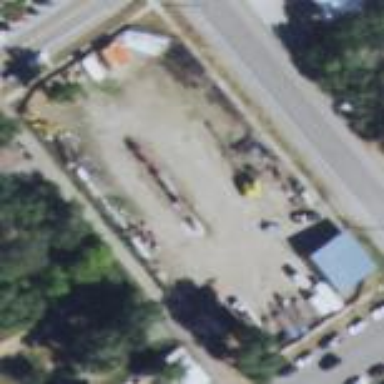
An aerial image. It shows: Scrap yard located in industrial area.